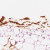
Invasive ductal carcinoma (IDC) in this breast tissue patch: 0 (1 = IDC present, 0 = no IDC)